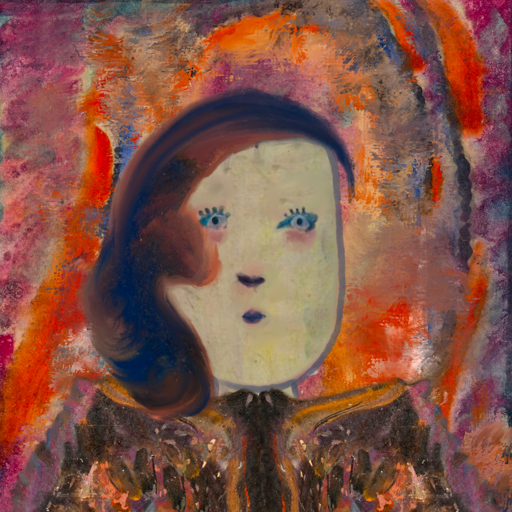
Background: Experience, Head And Neck Front: Hill_Girl, Face Front: Hill_Girl, Bust: Gypsy_Queen, Hair Front: Mother_And_Son_Son, Head Accessory: Blank, Second Necklace: Blank, Necklace: Blank, Baby: Blank